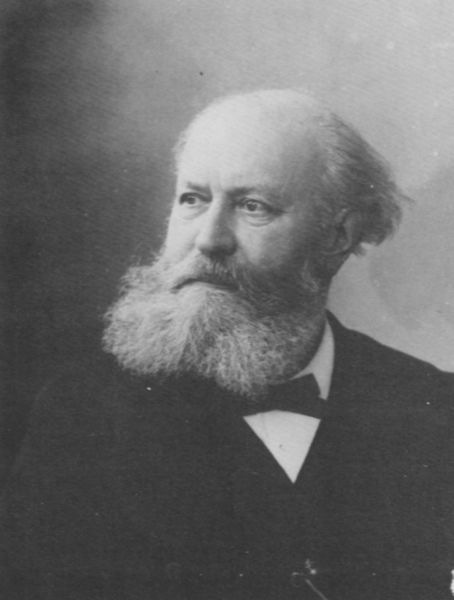
Titel: Constant Troyon (1810-1865), Maler
Künstler: Atelier Nadar
Institution: unbekannt
Schlagwörter: dunkel, kopf, mann, schatten, weiß, frisur, grau, haar, hell, hintergrund, licht, mund, nase, ohr, schwarz, stirn, blick, schleife, alt, anzug, bart, hemd, jacke, schnurrbart, augen, falten, gesicht, kragen, mensch, vollbart, bildnis, herr, portrait, porträt, haare, augenbrauen, knopf, kontrast, ohren, rechts, schräg, schulter, schultern, wangen, monochrom, ernst, streng, brauen, glatze, dreiviertelprofil, fliege, jackett, tränensäcke, jacket, geschlossen, unscharf, foto, fotografie, photographie, links, schwarz weiss, augenringe, backenbart, denker, stirnfalten, buschig, freud, nietzsche, halbglatze, photo, flecken, uhrkette, gekämmt, halbportrait, halbportät, stirnglatze, halbprofil, dreiviertelporträt, backe, hamd, lichtquelle, porträit, fotographie, photografie, männerbildnis, rauschebart, marx, sacko, greid, nasenwurzel, forsch, flige, nae, blick nach links, alter mann mit weißem bart, anzug mit fliege, vollbart fliege, henmd, grau foto, blickt, foto mann porträt, mann roto, weg vom b, etrachte